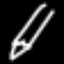
Label: pencil